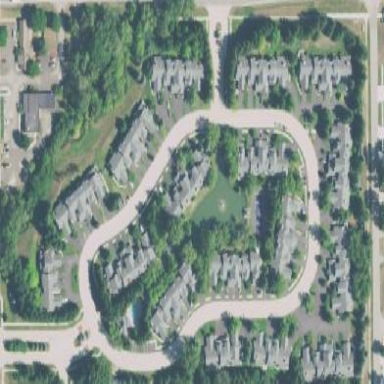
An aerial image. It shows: Condominium in residential area.